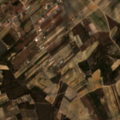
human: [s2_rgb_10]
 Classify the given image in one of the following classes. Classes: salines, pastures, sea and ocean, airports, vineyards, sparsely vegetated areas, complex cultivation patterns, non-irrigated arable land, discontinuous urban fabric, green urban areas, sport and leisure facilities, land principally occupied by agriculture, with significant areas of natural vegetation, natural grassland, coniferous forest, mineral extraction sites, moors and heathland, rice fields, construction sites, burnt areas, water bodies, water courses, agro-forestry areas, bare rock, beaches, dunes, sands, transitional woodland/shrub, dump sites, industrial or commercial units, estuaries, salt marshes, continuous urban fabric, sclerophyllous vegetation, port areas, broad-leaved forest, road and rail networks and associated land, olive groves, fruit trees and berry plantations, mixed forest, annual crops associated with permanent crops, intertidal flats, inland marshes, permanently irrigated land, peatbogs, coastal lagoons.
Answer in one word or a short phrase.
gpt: vineyards, complex cultivation patterns, land principally occupied by agriculture, with significant areas of natural vegetation, mixed forest